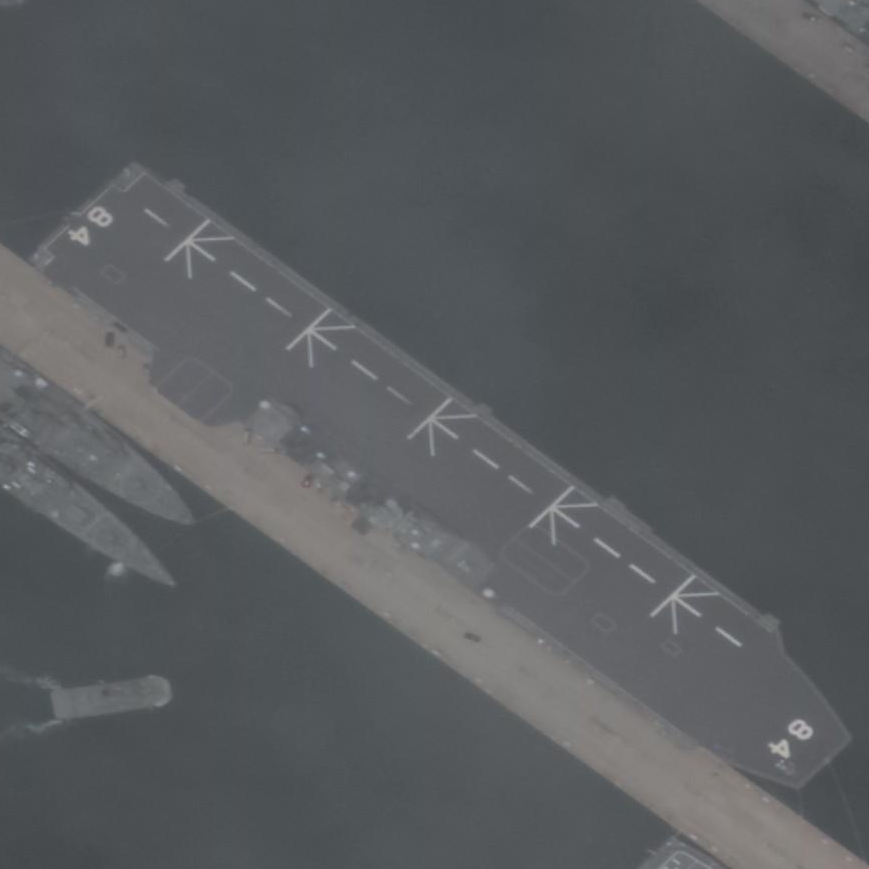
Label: assault